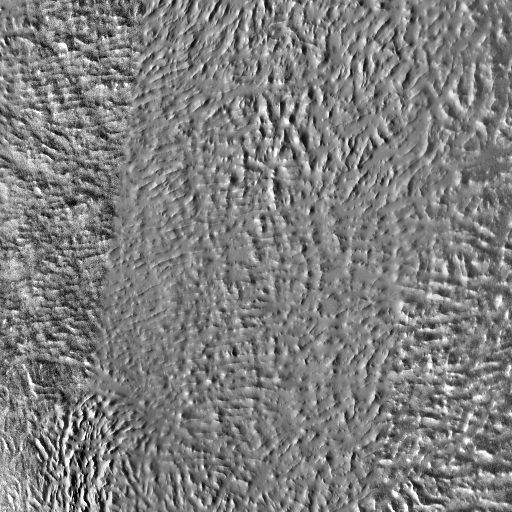
Crater classes present: Background